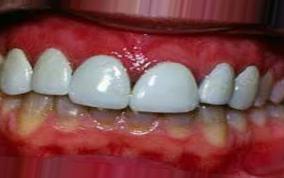
Condition: Tooth Discoloration